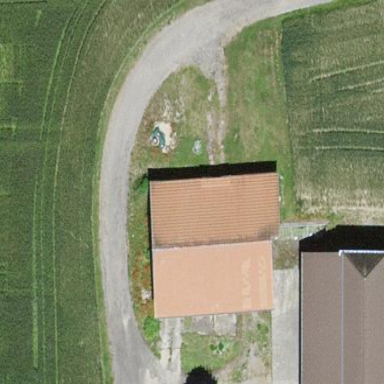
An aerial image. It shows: Farm building.